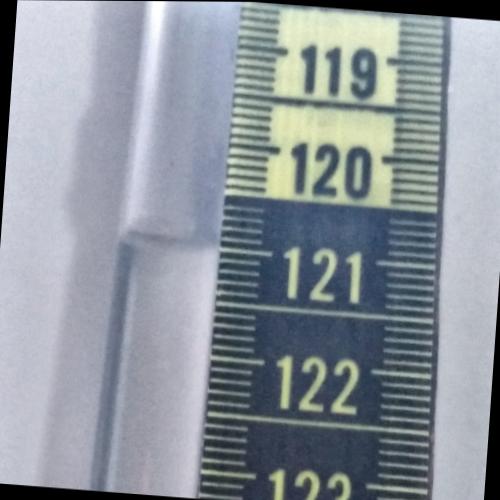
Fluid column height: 121.0 cm